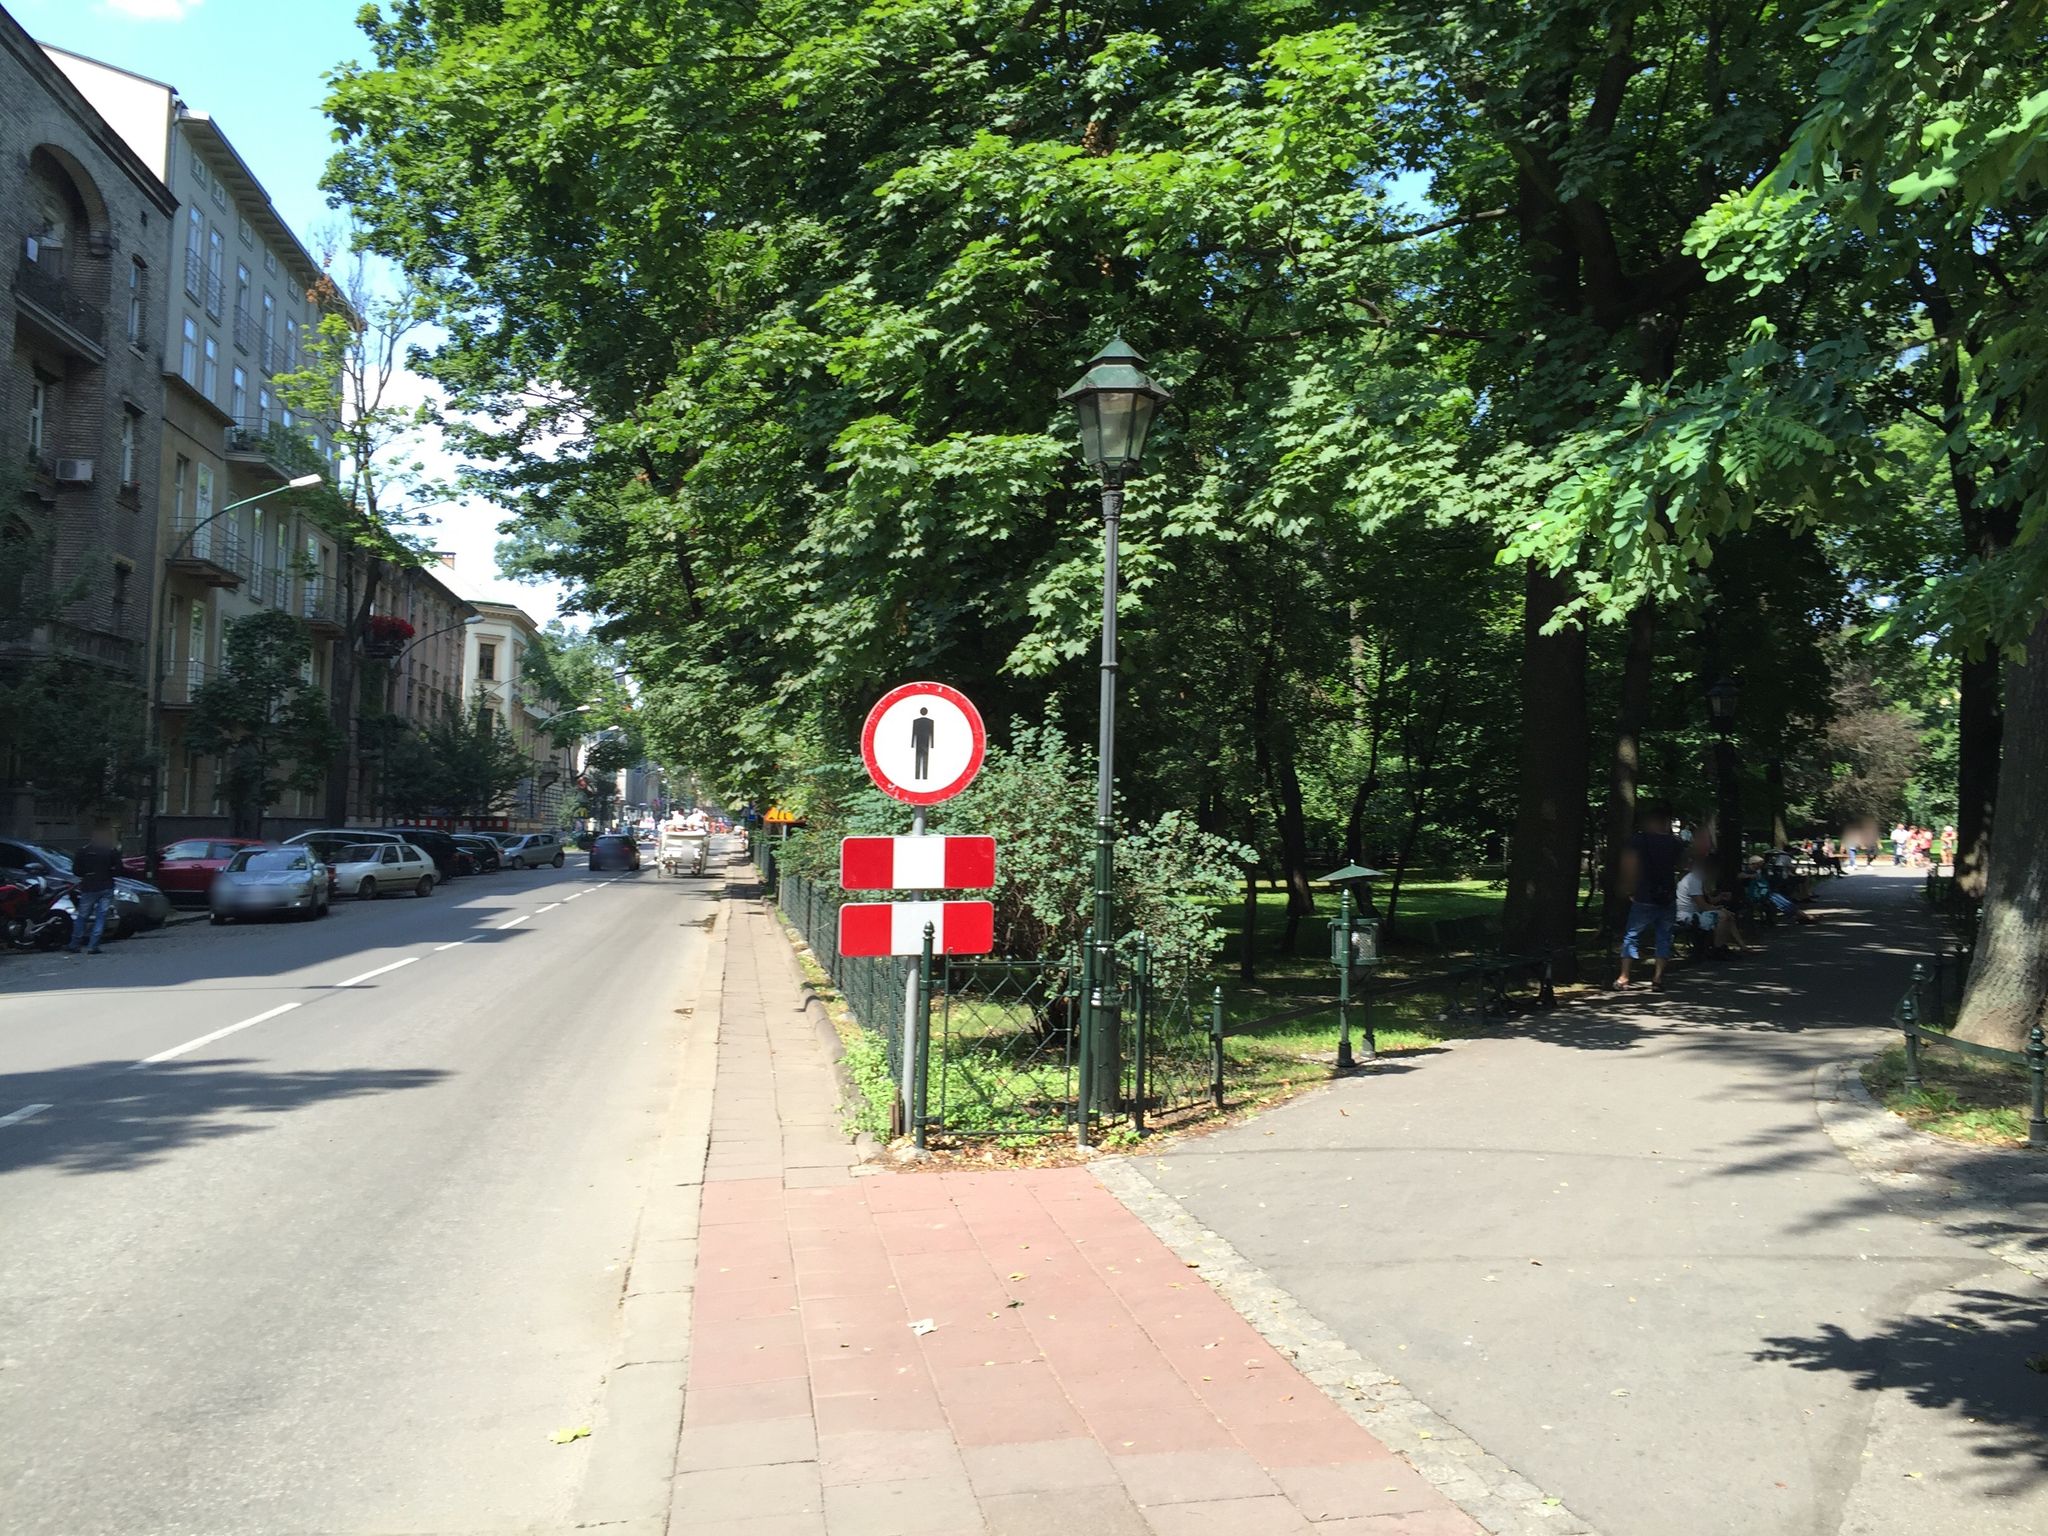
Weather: clear
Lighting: day
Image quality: good
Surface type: walking surface
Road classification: living_street, residential
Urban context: urban centre
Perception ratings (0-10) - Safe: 5.44, Lively: 9.22, Beautiful: 7.95, Boring: 3.06, Depressing: 4.43, Wealthy: 9.01